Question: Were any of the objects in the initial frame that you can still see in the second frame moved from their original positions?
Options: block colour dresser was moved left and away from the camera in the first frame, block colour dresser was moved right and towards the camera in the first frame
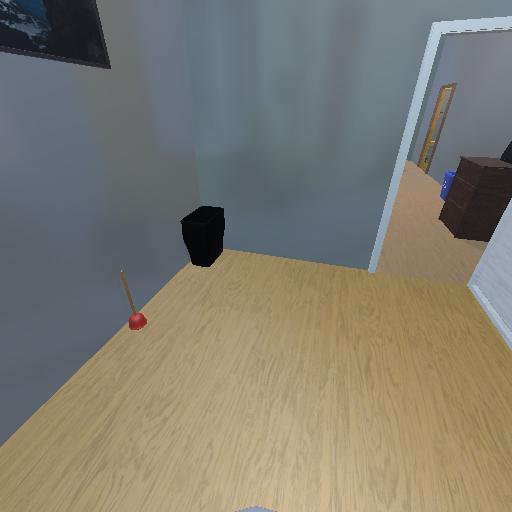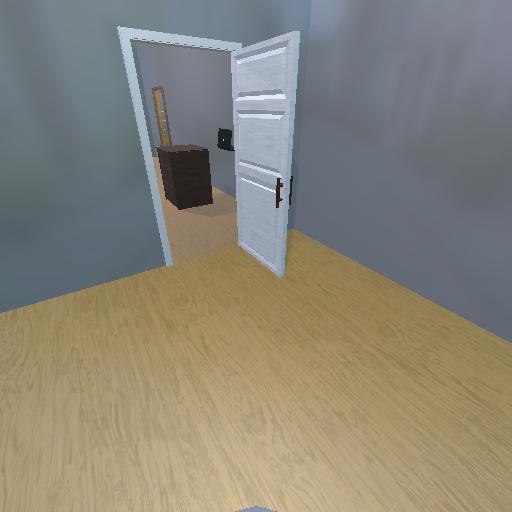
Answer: block colour dresser was moved left and away from the camera in the first frame